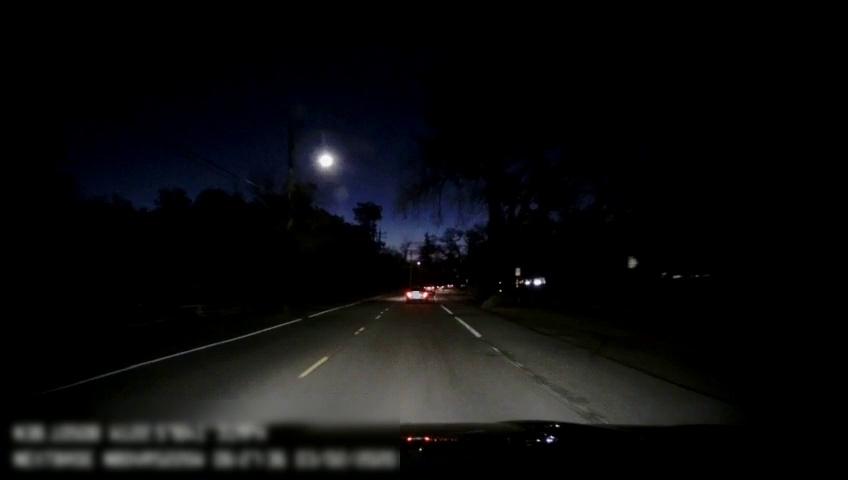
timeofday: Night
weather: Cloudy
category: Drivable Space
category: Vehicles | Car
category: Vehicles | SUV
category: Lanes | Current Lane
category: Lanes | Current Lane
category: Lanes | Opposite Lane